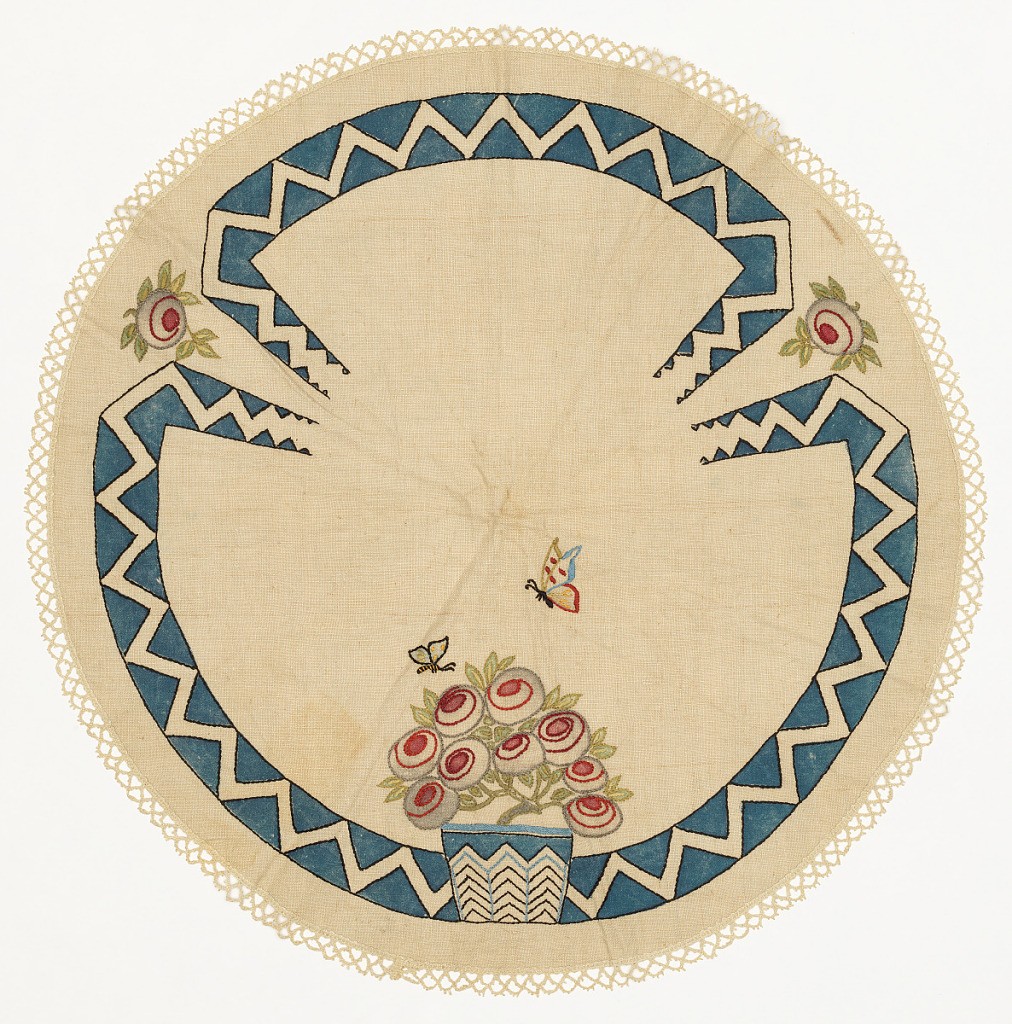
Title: Table round
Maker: Unknown
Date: ca. 1910
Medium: cotton Technique: stenciled and embroidered on plain weave, crocheted border
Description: Off-white table round has a discontinuous painted blue border containing a zigzag pattern in reserve and a black embroidered outline. Bottom edge has a large flowerpot also with a zigzag pattern that contains a flowering plant with two butterflies above. Two small flowerheads are in the upper left and right. Crocheted border.